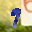
Label: 9